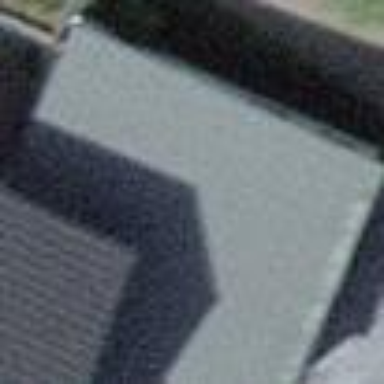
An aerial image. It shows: Garage building.